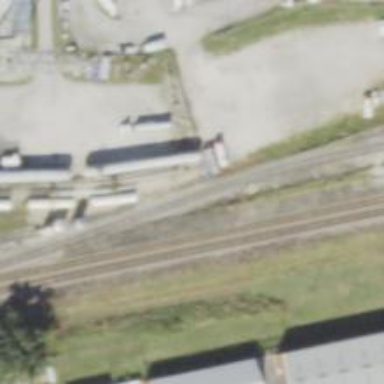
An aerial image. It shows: Railway siding with rails.